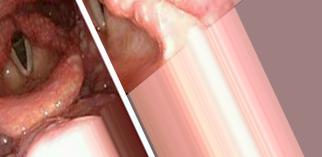
Condition: Mouth Ulcer